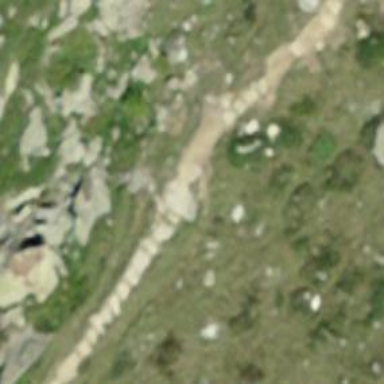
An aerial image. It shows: Rocky path.